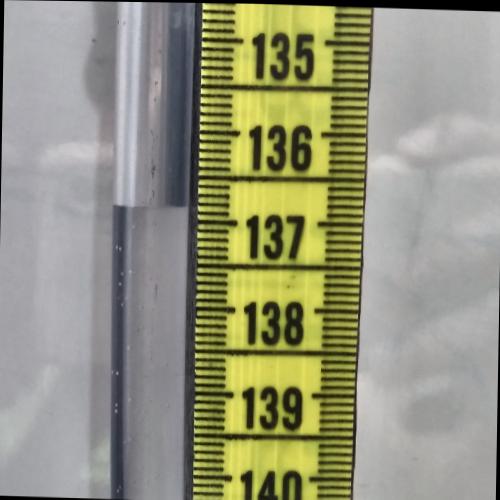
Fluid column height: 136.8 cm